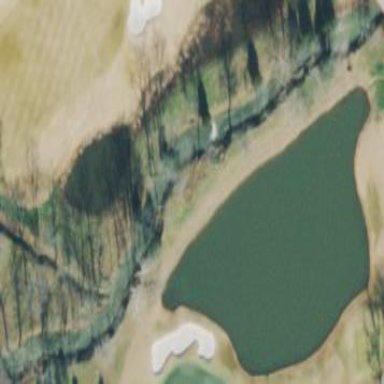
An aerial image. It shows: Water hazard in golf course. The hazard is natural water feature.